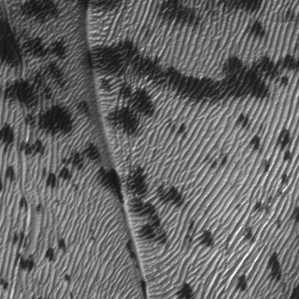
Label: frost